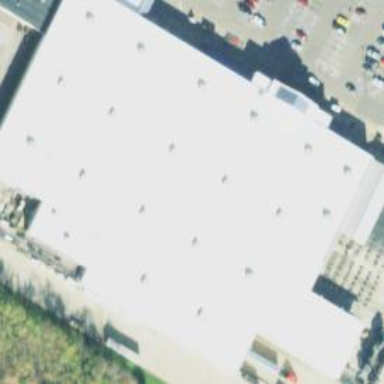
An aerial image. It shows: Flat-roofed retail building.